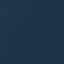
Land use / land cover class: SeaLake